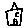
Label: house